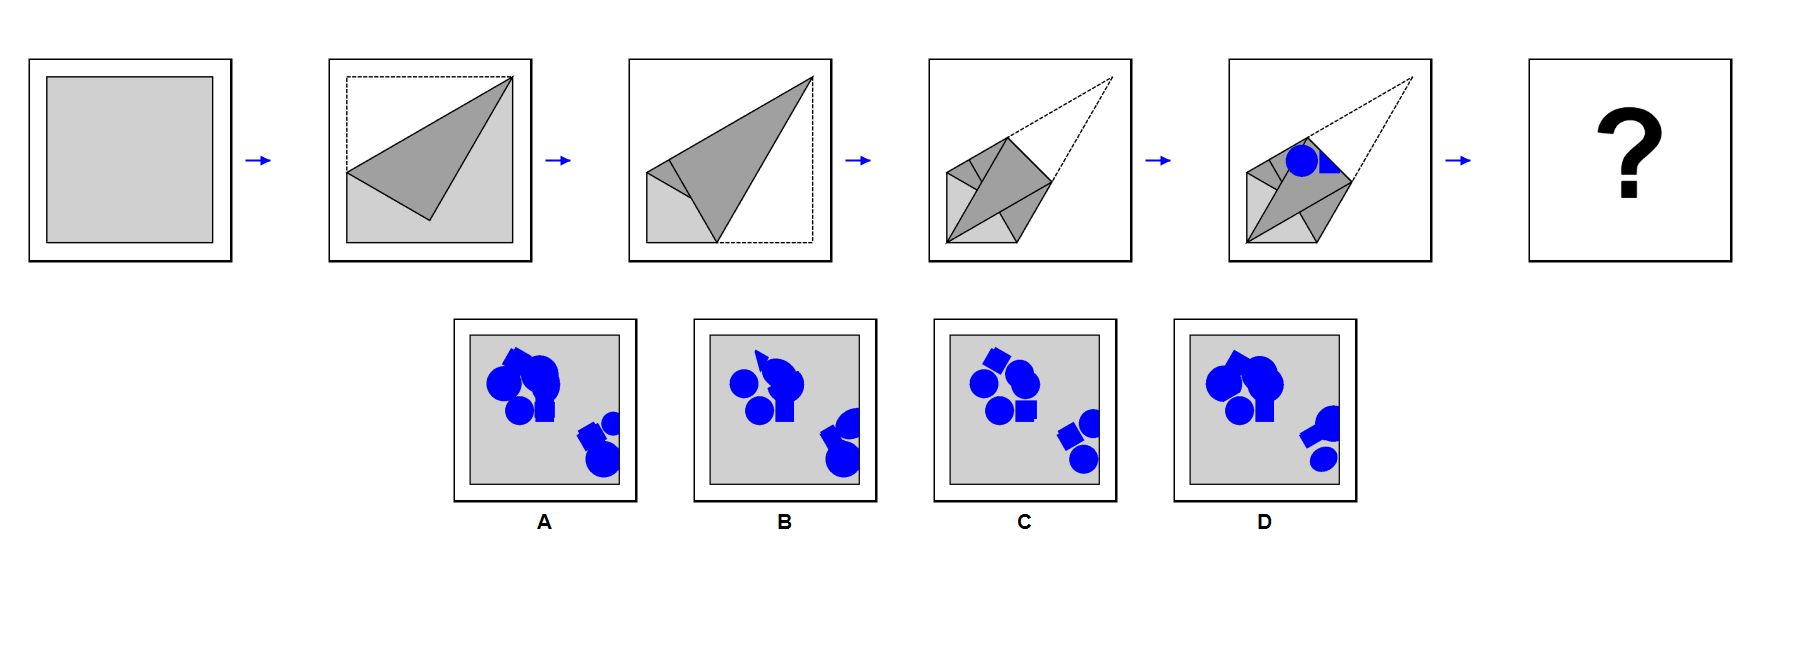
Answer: C